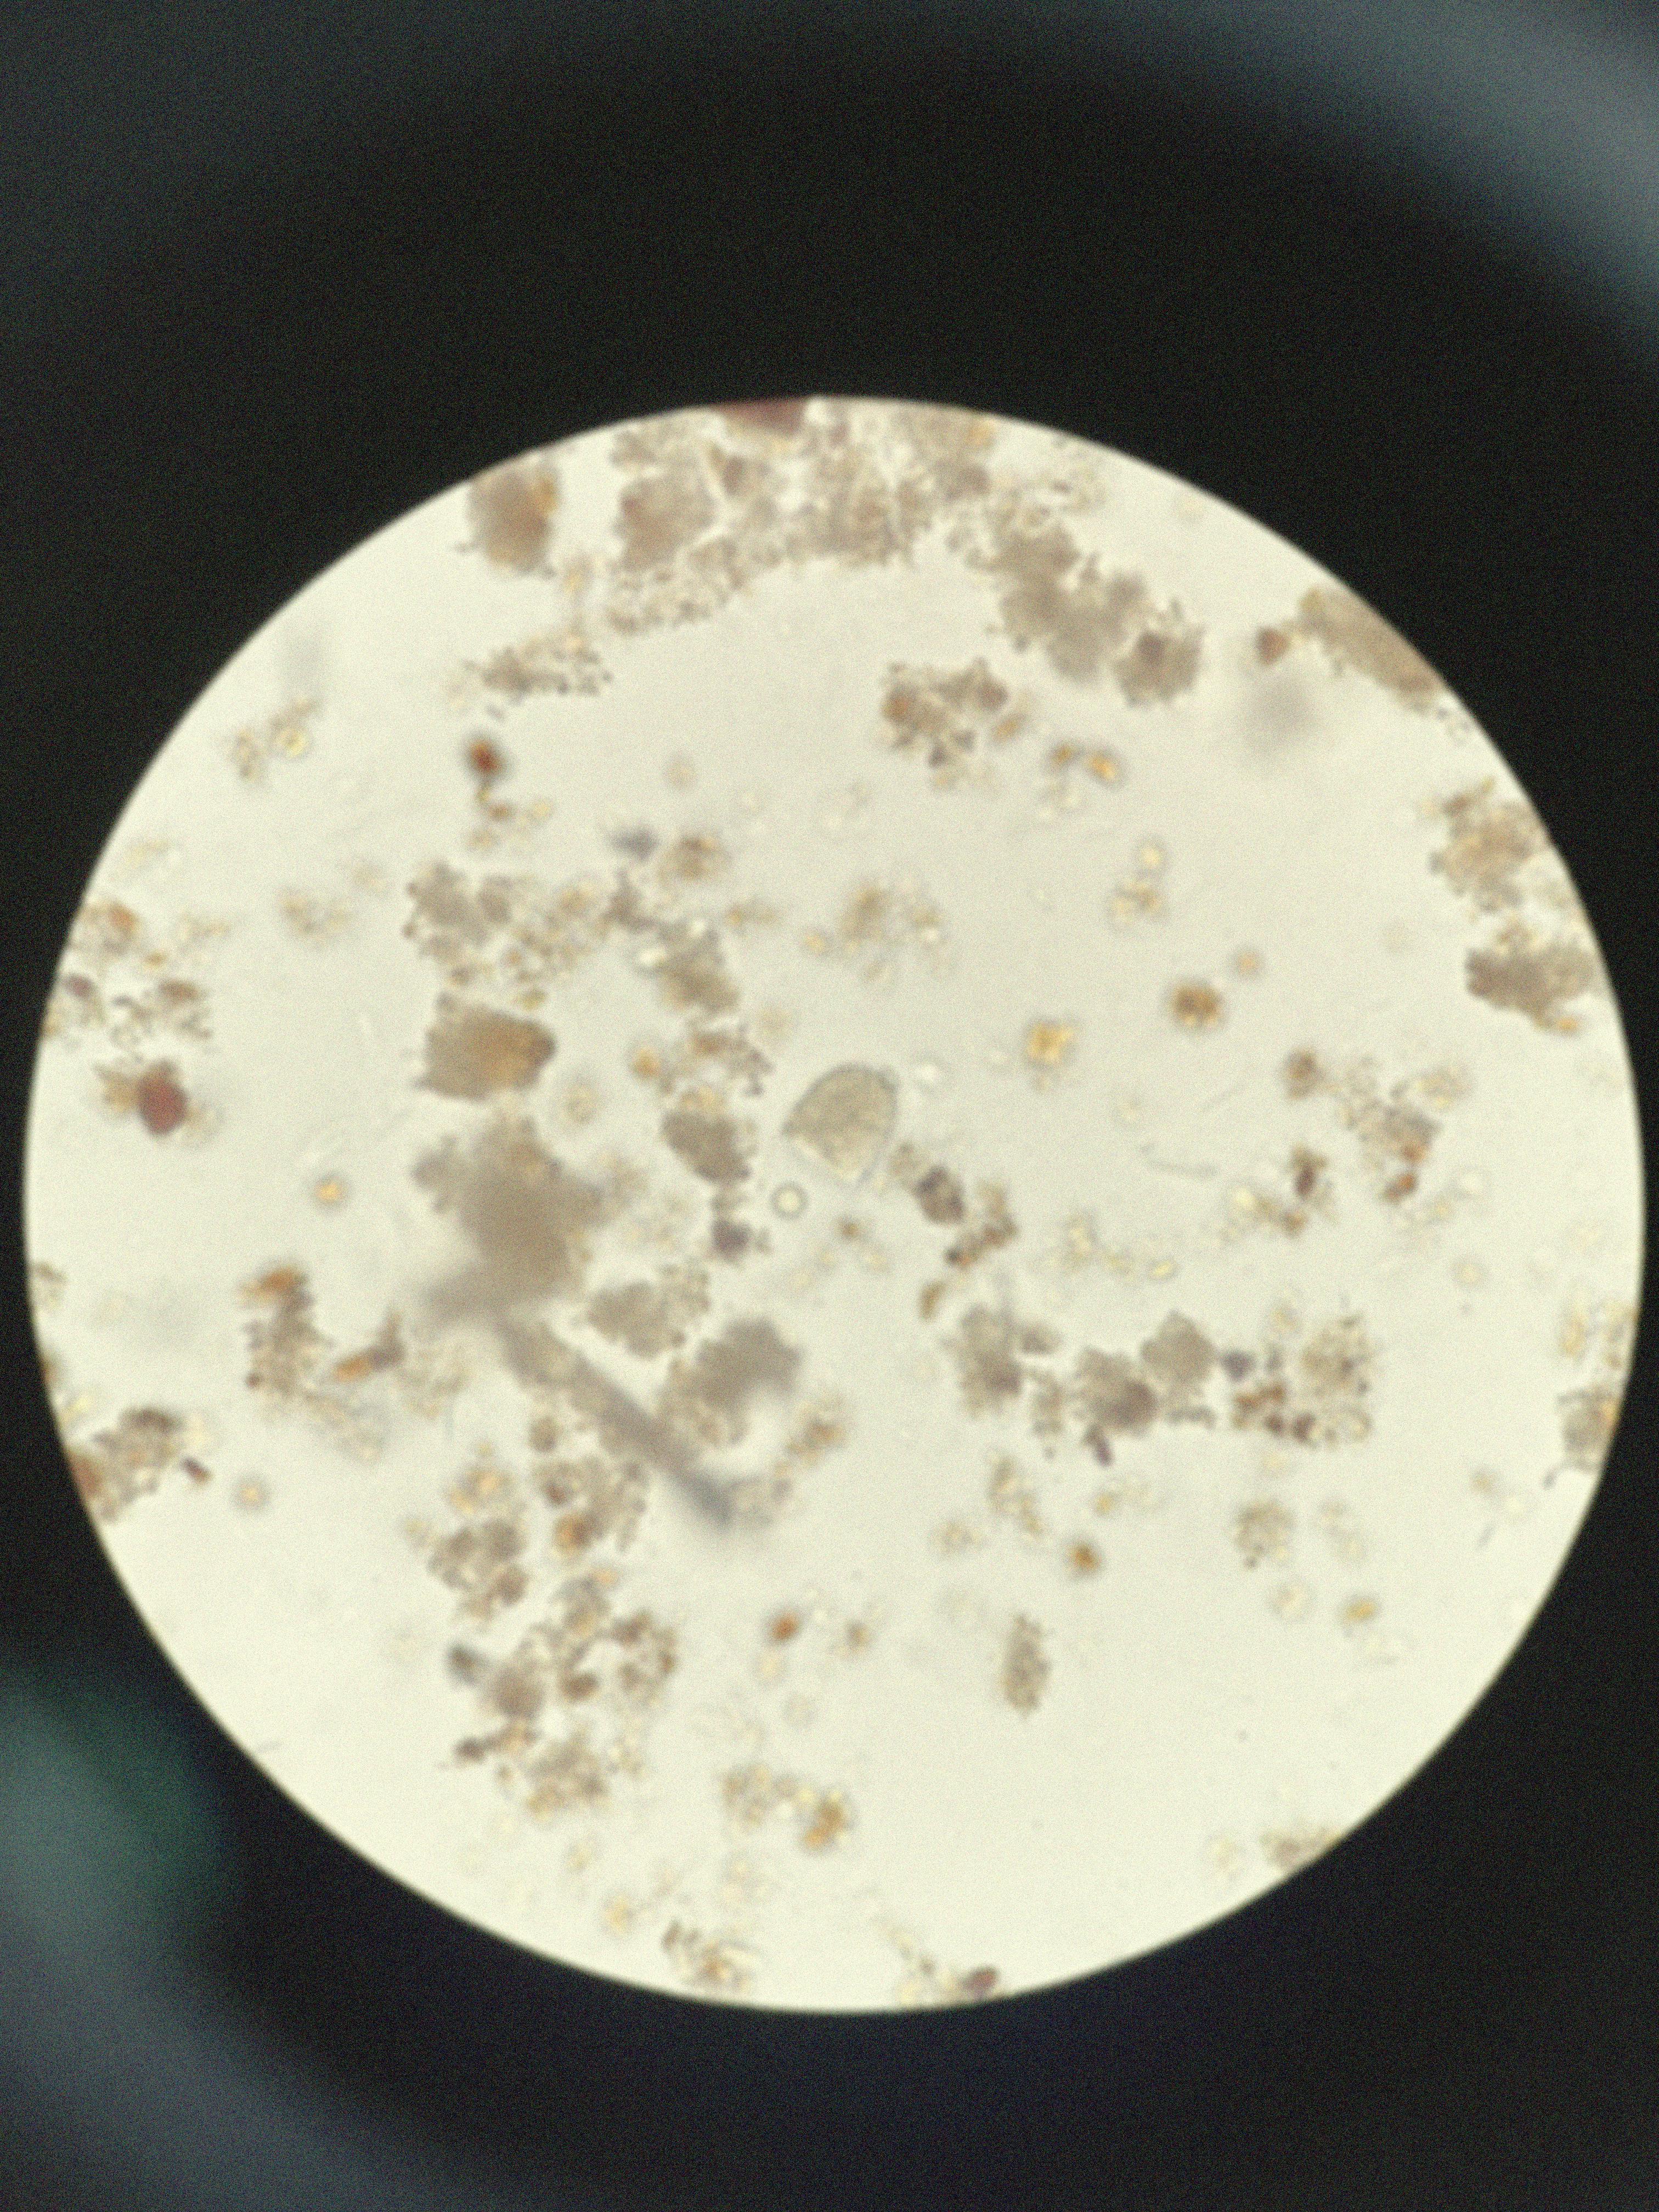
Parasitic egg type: Hookworm egg